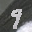
Label: 9